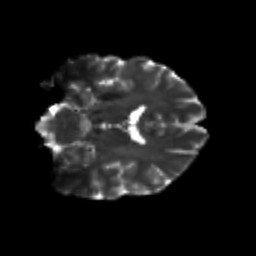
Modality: T2w
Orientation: coronal
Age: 29
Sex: male
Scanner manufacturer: siemens
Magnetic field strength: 3 T
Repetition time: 3.5 s
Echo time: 0.113 s